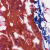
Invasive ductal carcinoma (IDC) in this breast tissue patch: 0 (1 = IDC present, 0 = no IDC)